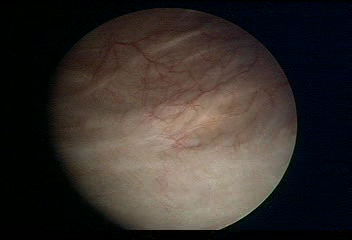
Modality: WLC
Class: Normal mucosa
Bladder cancer association: No